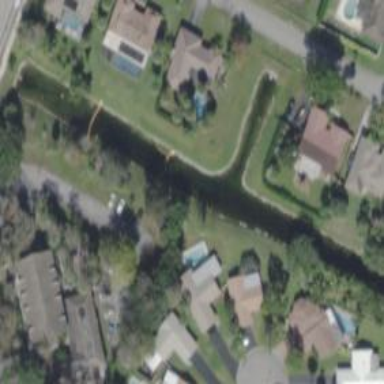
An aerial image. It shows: Canal.